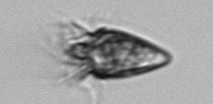
Label: Strombidium_tintinnodes